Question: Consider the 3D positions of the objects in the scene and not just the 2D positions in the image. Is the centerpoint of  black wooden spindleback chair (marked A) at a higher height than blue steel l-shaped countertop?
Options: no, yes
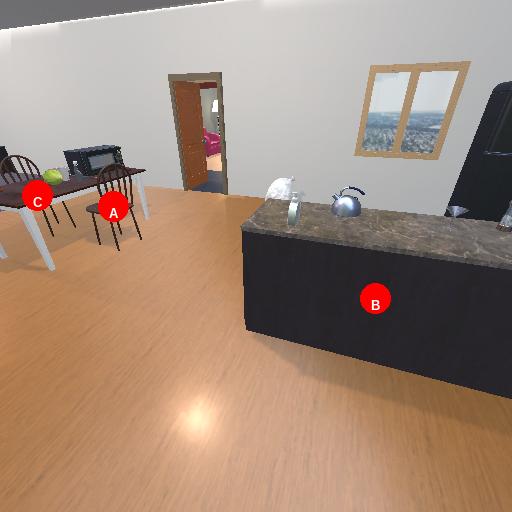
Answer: no